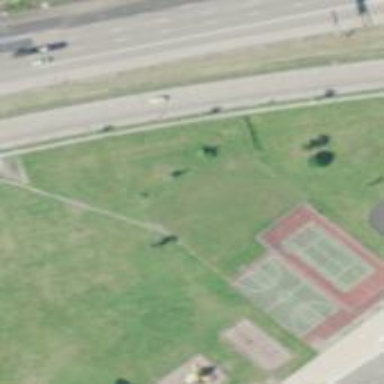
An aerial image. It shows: Tennis court on the leisure land pitch.